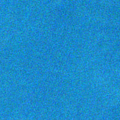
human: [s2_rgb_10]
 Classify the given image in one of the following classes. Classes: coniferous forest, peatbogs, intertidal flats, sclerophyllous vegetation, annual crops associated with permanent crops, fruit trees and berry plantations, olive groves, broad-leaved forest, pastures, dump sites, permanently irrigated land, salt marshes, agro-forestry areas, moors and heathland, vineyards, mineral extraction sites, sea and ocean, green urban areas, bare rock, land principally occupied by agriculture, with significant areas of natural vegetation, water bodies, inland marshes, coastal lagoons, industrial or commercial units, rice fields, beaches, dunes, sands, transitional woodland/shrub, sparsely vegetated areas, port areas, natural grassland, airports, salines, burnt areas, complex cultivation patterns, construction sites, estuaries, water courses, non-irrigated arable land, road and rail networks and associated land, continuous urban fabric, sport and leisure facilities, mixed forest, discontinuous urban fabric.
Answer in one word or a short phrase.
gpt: sea and ocean